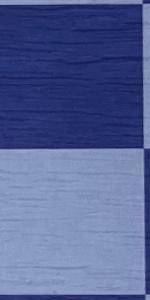
Label: Empty